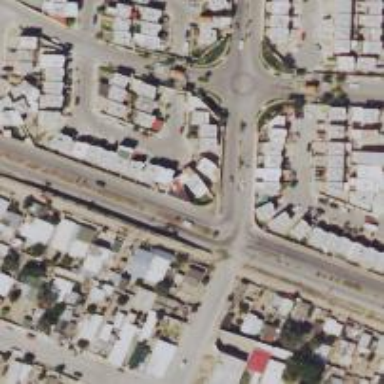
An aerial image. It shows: Residential road.